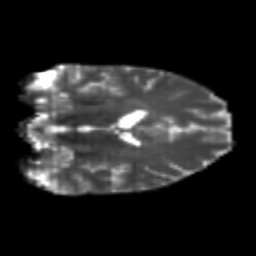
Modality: T2w
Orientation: coronal
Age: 25
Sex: male
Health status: healthy
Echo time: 0.074 s